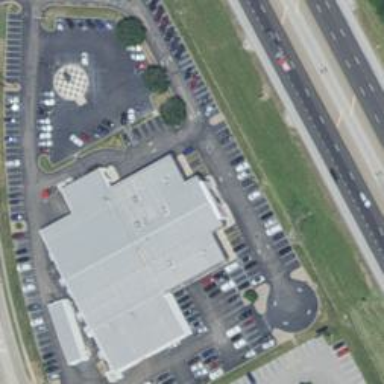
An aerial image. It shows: Car shop building.